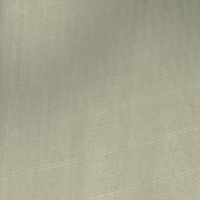
EUNIS habitat code: 52
Species observed at this site:
Corvus corone
Motacilla cinerea
Cygnus olor
Ardea alba
Emberiza citrinella
Buteo buteo
Anthus pratensis
Motacilla alba
Carduelis carduelis
Turdus merula